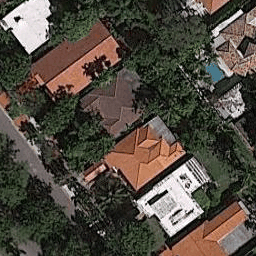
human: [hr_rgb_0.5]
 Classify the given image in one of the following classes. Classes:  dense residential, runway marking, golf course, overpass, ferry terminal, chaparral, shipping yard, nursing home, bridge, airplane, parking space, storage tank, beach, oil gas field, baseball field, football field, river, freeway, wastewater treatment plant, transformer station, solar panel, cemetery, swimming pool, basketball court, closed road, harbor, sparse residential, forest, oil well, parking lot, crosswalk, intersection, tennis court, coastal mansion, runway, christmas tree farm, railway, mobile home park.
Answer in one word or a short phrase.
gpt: coastal mansion